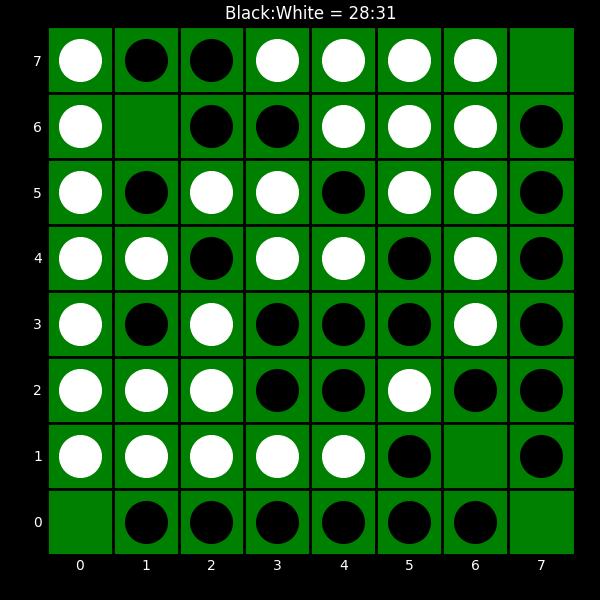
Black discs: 28
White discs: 31